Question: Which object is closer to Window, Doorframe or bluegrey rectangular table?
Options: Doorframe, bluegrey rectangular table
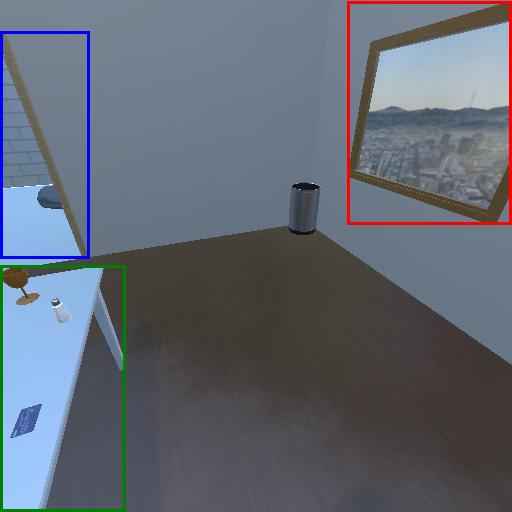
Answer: Doorframe